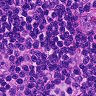
Metastatic tissue present: no